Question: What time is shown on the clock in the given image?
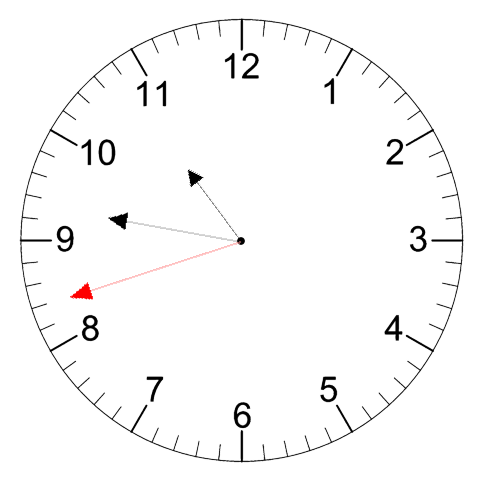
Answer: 10:46:42